Interaction volume radius: 5 \u00c5
Interaction volume height: 15 \u00c5
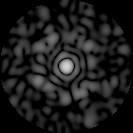
Disorder parameter: 0.836